Field crop: maize
Growth stage: 1
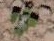
Species: chenopodium